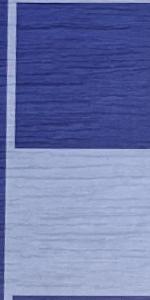
Label: Empty